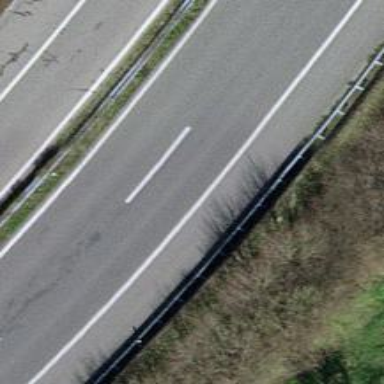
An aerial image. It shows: Asphalt motorway.